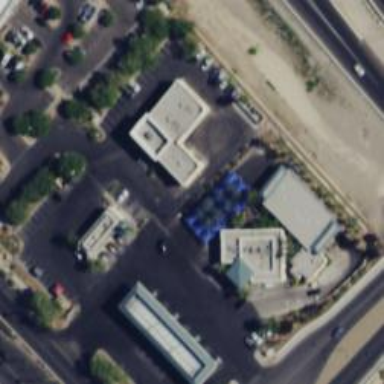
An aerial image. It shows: Convenience shop.